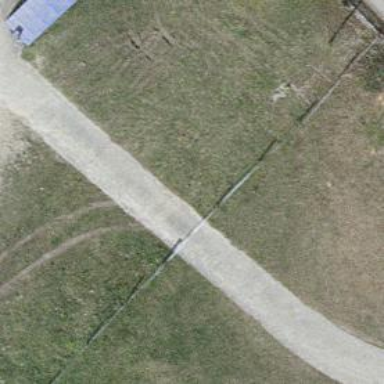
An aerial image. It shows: Gate.